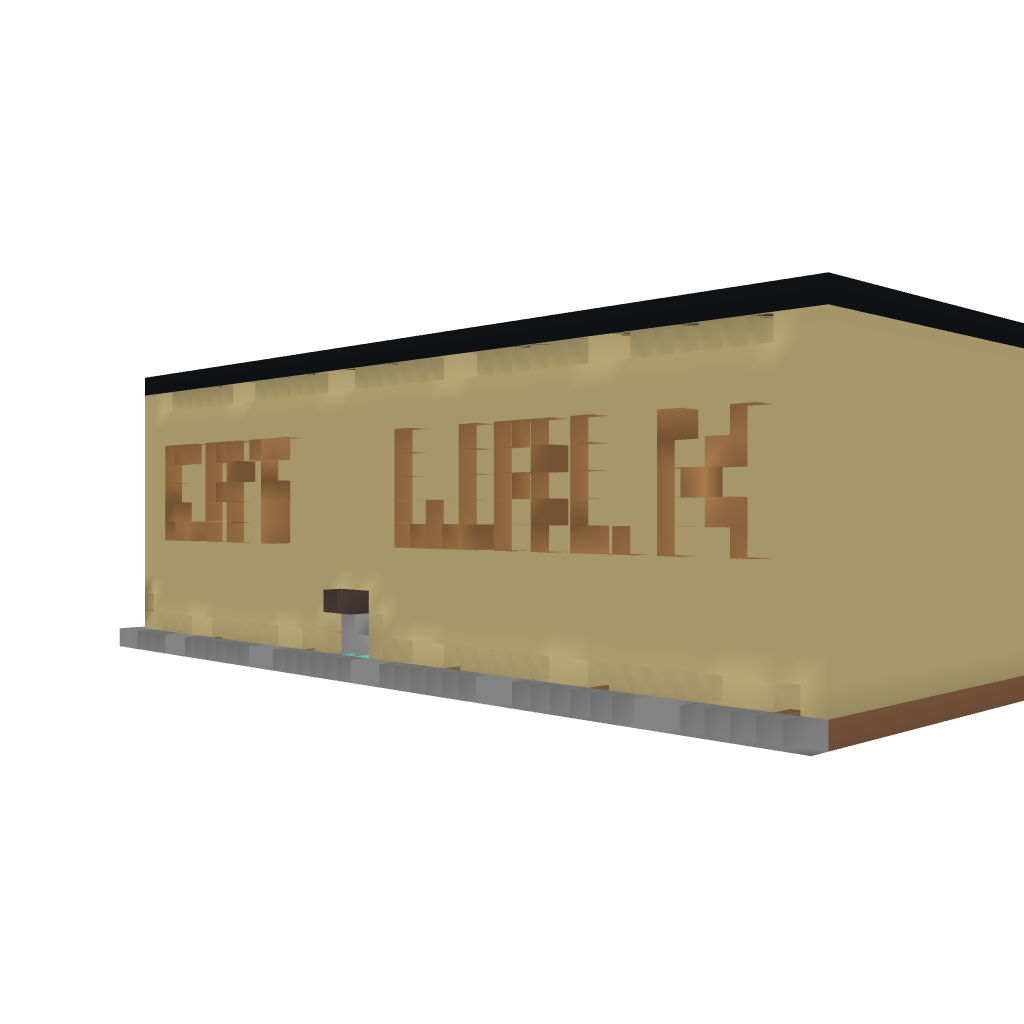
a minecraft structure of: The Cat Walk